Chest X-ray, PA view. Patient: 83 years old, sex M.
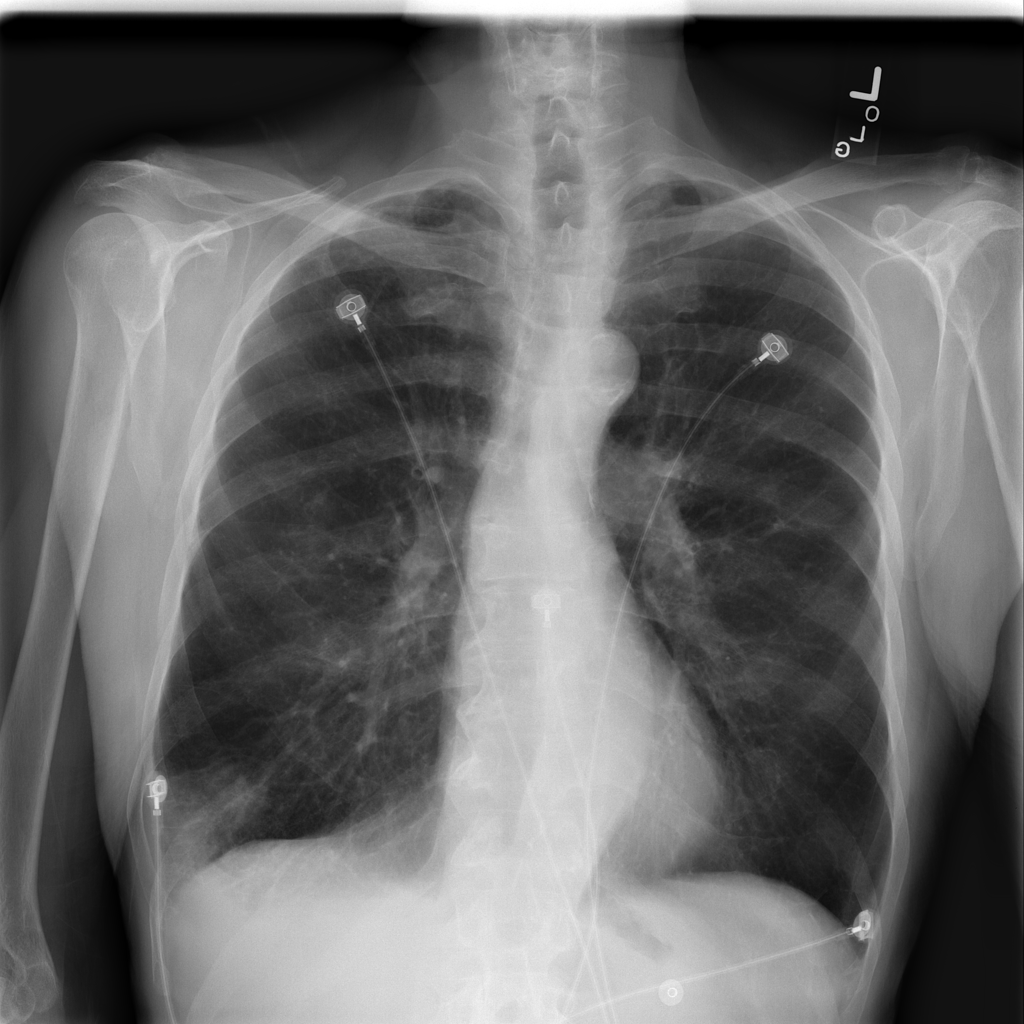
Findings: Fibrosis, Infiltration